Field crop: maize
Growth stage: 2
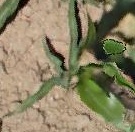
Species: maize